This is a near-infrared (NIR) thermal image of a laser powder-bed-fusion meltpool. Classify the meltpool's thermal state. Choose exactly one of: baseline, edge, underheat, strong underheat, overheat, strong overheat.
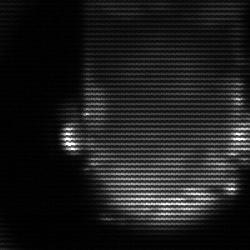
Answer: baseline